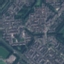
Land use / land cover class: Residential